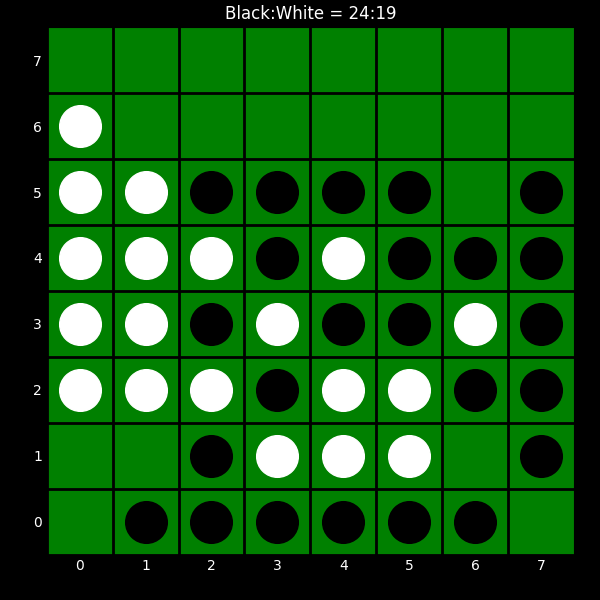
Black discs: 24
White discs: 19